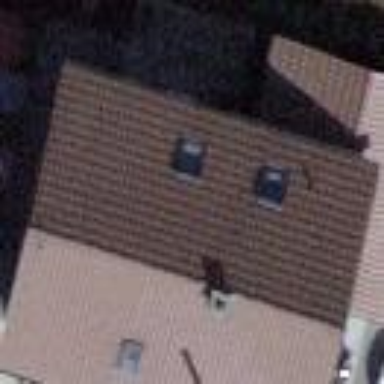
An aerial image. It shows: Building with tile roof.